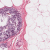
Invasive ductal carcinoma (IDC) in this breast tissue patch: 0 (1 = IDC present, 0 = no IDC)